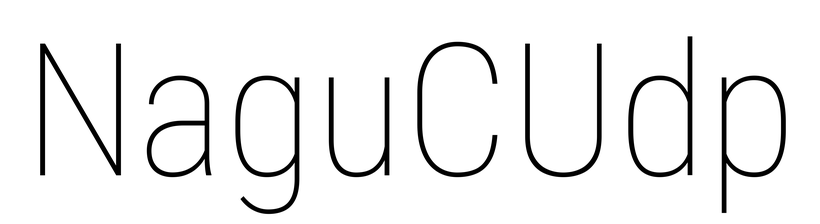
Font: Roboto_Condensed_Thin